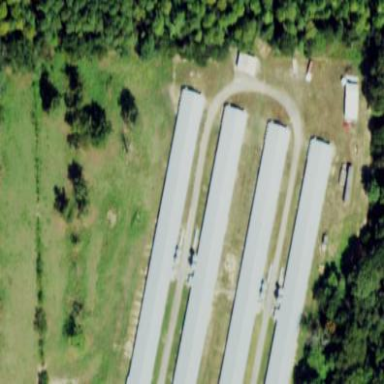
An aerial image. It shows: Building used for chicken breeding.